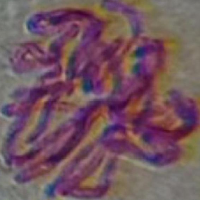
Label: metaphase